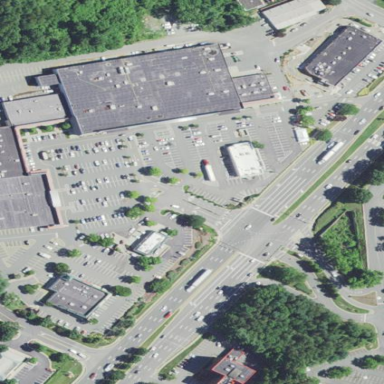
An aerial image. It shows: Retail area.